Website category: university
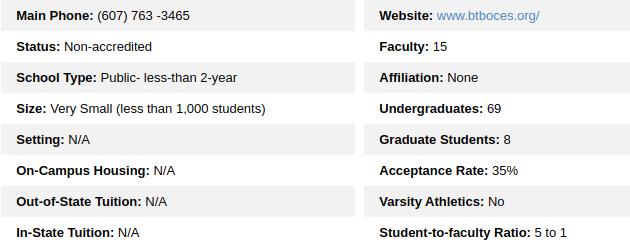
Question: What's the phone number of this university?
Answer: (607) 763 -3465

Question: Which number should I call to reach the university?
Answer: (607) 763 -3465

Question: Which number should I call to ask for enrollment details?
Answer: (607) 763 -3465

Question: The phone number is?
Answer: (607) 763 -3465

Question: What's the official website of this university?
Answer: www.btboces.org/

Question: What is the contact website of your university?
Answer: www.btboces.org/

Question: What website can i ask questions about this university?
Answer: www.btboces.org/

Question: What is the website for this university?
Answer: www.btboces.org/

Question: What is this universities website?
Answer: www.btboces.org/

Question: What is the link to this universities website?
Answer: www.btboces.org/

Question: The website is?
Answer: www.btboces.org/

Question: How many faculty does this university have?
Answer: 15

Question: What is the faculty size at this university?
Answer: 15

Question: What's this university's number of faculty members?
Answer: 15

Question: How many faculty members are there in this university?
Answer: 15

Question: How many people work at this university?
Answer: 15

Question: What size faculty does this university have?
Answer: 15

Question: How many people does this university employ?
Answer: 15

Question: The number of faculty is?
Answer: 15

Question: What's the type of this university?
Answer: Public- less-than 2-year

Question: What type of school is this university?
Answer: Public- less-than 2-year

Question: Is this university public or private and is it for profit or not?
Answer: Public- less-than 2-year

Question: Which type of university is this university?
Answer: Public- less-than 2-year

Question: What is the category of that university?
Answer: Public- less-than 2-year

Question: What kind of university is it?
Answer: Public- less-than 2-year

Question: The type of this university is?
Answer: Public- less-than 2-year

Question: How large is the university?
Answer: Very Small (less than 1,000 students)

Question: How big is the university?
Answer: Very Small (less than 1,000 students)

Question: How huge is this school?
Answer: Very Small (less than 1,000 students)

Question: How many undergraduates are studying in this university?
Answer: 69

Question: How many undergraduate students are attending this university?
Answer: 69

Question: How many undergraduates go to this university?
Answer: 69

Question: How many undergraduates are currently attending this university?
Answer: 69

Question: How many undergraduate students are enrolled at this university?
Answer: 69

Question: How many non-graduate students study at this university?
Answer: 69

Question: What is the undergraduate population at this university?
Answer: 69

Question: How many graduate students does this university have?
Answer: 8

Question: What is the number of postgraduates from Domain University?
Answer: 8

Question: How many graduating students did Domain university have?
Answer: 8

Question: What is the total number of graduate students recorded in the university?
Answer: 8

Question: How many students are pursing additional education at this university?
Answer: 8

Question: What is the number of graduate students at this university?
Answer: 8

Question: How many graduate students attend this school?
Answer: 8

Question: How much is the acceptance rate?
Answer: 35%

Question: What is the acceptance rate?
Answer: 35%

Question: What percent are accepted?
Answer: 35%

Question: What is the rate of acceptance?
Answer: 35%

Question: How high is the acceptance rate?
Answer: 35%

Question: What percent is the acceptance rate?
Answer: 35%

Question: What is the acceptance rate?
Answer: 35%

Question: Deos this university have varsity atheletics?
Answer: No

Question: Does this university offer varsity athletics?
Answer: No

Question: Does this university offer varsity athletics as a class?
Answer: No

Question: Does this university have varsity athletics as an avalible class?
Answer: No

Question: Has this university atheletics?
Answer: No

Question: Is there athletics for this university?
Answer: No

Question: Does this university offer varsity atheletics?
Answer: No

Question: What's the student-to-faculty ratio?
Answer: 5 to 1

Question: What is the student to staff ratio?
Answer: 5 to 1

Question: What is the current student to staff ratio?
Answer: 5 to 1

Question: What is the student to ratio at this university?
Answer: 5 to 1

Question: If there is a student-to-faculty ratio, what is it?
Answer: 5 to 1

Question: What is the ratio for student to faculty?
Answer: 5 to 1

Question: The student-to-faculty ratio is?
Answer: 5 to 1